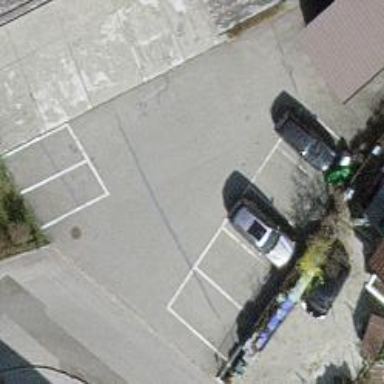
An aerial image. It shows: Parking available on the street side.